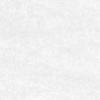
Label: no_change